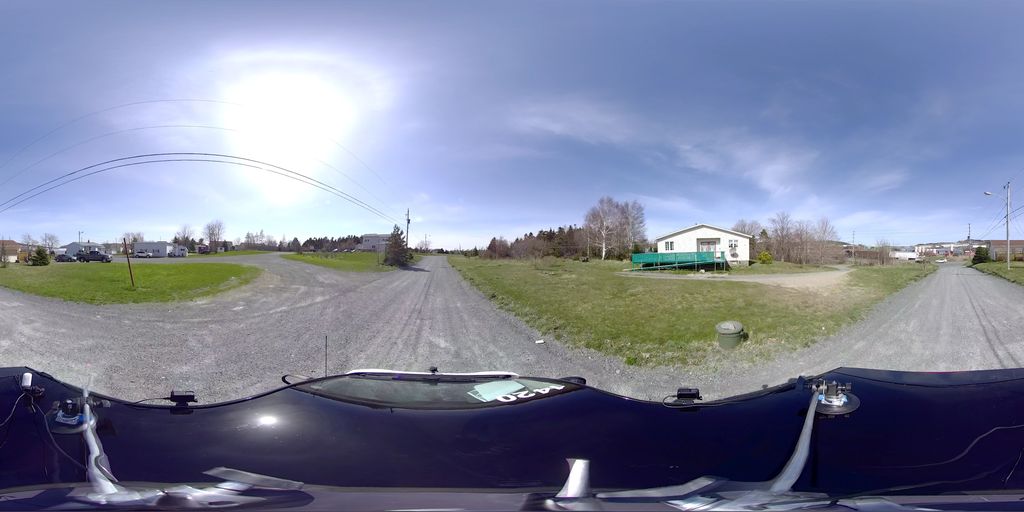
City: st_johns